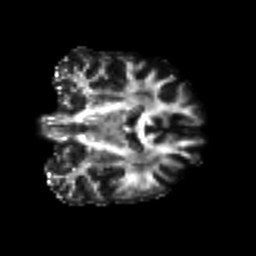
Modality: FA
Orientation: coronal
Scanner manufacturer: siemens
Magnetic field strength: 3 T
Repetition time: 9.6 s
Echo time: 0.077 s